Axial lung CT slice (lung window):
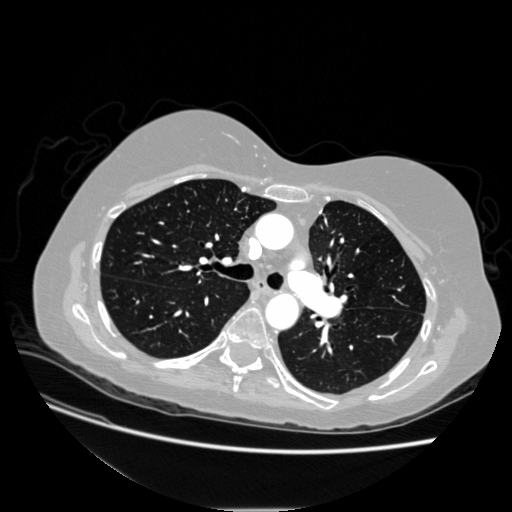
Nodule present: no